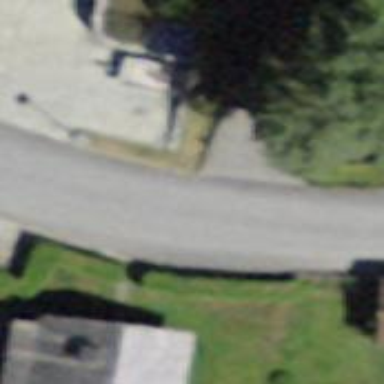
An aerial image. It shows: Smooth asphalt road in residential area.